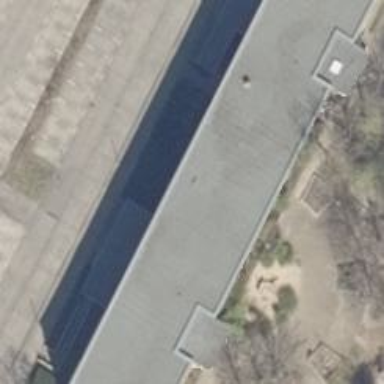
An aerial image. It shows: Community center.